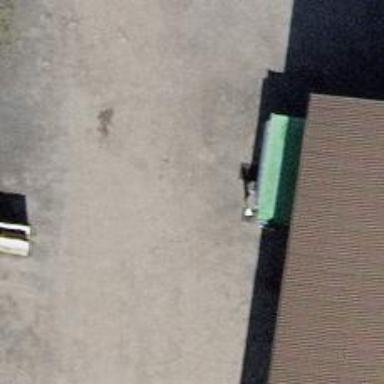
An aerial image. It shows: Greengrocer shop.